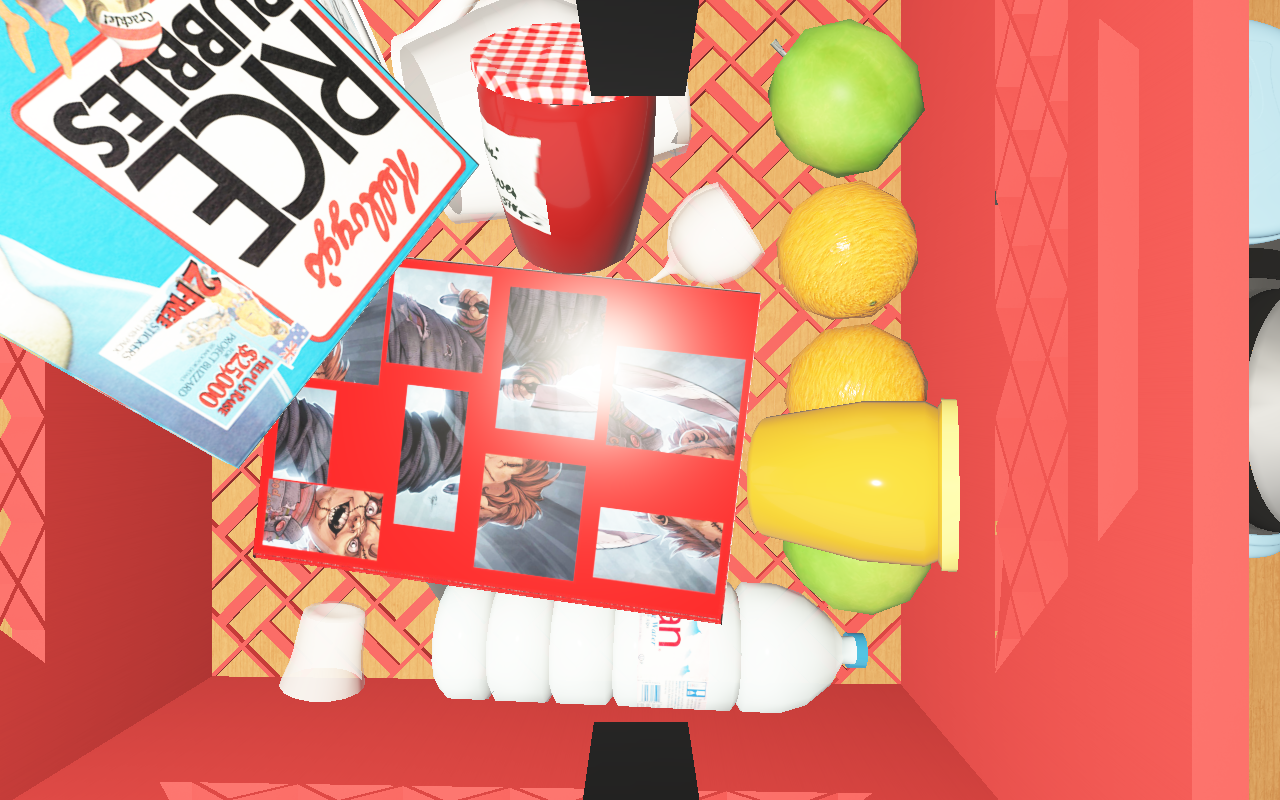
Objects in the scene:
carafe
water bottle
apple
apple
orange
orange
spoon
plate
glass
wineglass
jam jar
cereal box
biscuit box